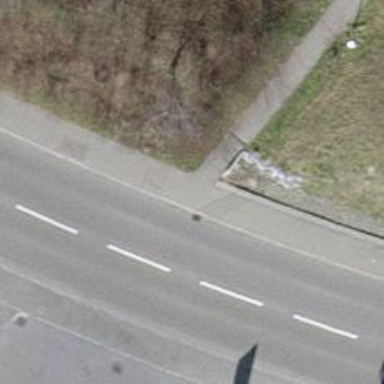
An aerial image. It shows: Set of steps on the road.